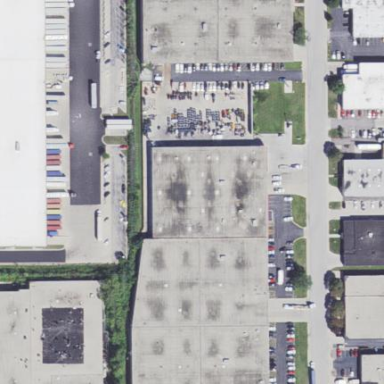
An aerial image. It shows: Industrial building.